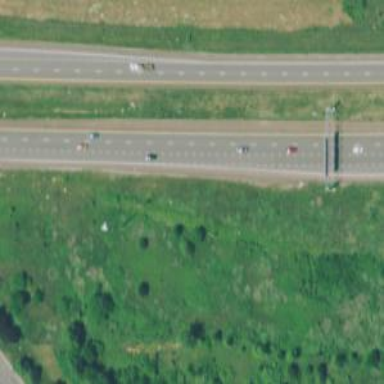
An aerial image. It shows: Asphalt surface motorway with expressway access.